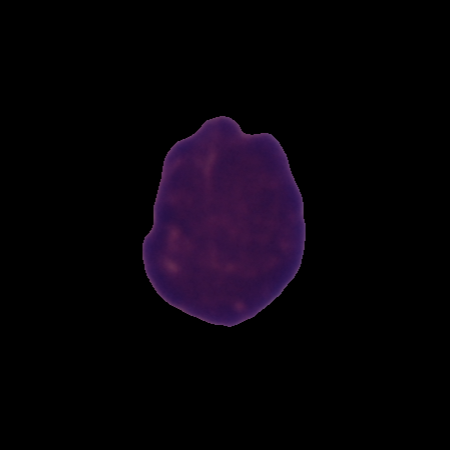
Label: cancer